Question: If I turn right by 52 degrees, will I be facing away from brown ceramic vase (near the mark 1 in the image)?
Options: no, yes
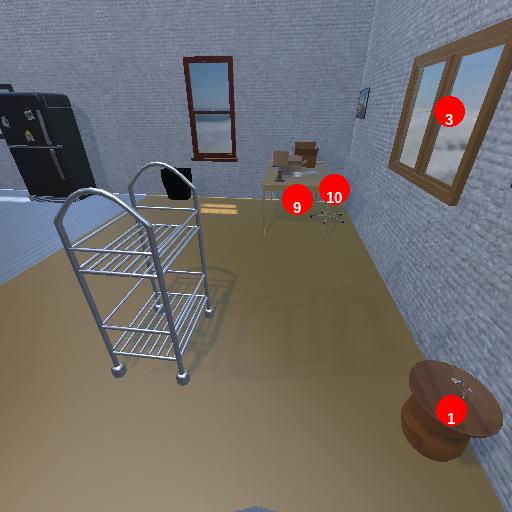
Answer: no